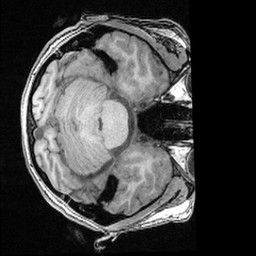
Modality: T1w
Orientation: axial
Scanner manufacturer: ge
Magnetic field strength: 3 T
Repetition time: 0.008572 s
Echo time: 0.003384 s